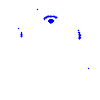
Particle: pion